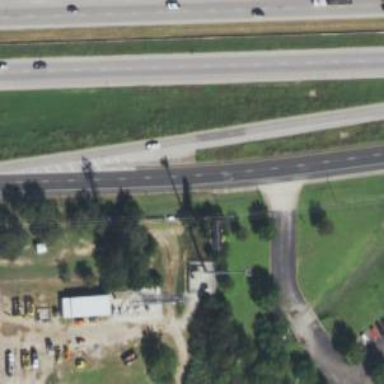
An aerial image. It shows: Secondary road with frontage road alongside.